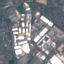
Land use / land cover: Industrial